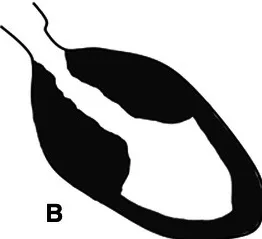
Tako-Tsubo sign. With apical ballooning (end-systolic view).
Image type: radiology (ct)